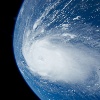
Label: cloud